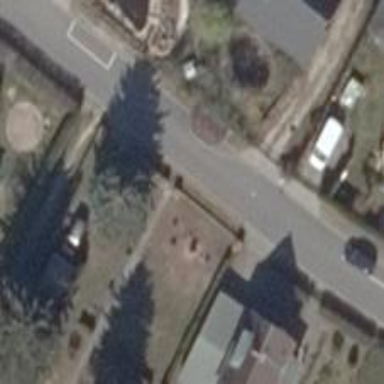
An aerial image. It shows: Traffic calming feature called choker.